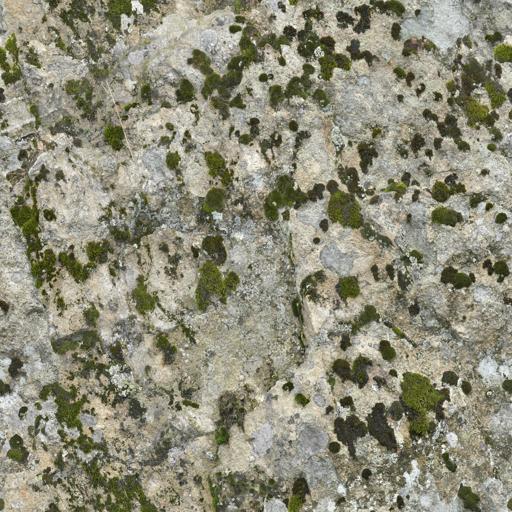
Tags: grey moss mossy rock